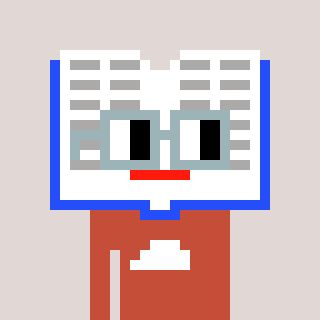
a pixel art character with square dark gray glasses, a dictionary-shaped head and a rust-colored body on a warm background